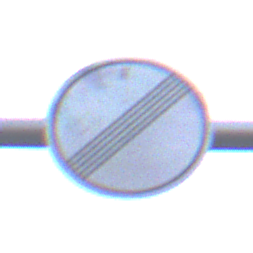
Verkehrszeichen: EndeSaemtlicherBegrenzungen
Umgebung: Outdoor, Urban
Tageszeit: SunriseSunset
Wetter: PartlyCloudy
Licht: Natural
Jahreszeit: NotSpecified
Kontrast: LowContrast